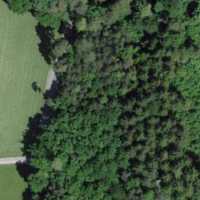
EUNIS habitat code: 44
Species observed at this site:
Clinopodium vulgare